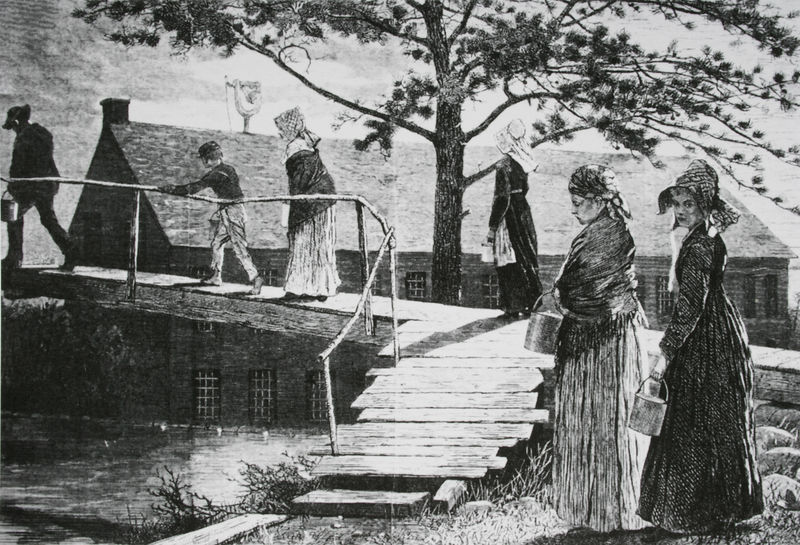
Titel: The Morning Bell
Künstler: Winslow Homer
Schlagwörter: baum, dunkel, fuß, hand, himmel, mann, schatten, umhang, vogel, wasser, weiß, fluss, frauen, mädchen, see, teich, ufer, äste, fenster, frau, grau, hell, holz, hut, hüte, kleid, kleider, licht, mund, männer, nase, schwarz, skizze, strasse, zeichnung, blick, dach, gebäude, gras, gürtel, haus, rasen, tuch, weg, wiese, haube, rock, schleife, anzug, kappe, arme, augen, falten, stein, steine, tragen, holland, niederlande, spiegel, bach, deich, gracht, gräser, halme, mühle, natur, stamm, brücke, gehen, hütte, kanal, sonne, figur, fransen, mantel, tücher, familie, gewänder, kind, gebeugt, kontrast, alltag, kamin, kinder, schornstein, kübel, schürze, taille, wellen, ruhe, ort, holzplanken, körbe, sonnenlicht, dorf, mauer, sprossenfenster, graphik, latten, ausflug, holzsteg, planken, steg, treppe, kopftuch, widerschein, festhalten, korb, metall, bohlen, geländer, bretter, gesenkt, junge, hutkrempe, krempe, grashalme, befestigung, foto, ortschaft, gemustert, hell dunkel, fugen, gang, tusche, knabe, übergang, spaziergang, bub, schwarz-weiß, schraffur, radierung, fliesen, bleistift, einkauf, nadelbaum, tanne, hauben, tasche, tinte, sonntag, photo, tracht, beerdigung, handtasche, kiefer, hellgrau, schultertuch, rinde, gemeinde, kopftücher, schreiten, bauernhaus, trachten, prozession, himel, kate, stange, hahn, holt, taschen, eimer, kupferstich, armut, gibel, schwere, satteldach, trppe, wetterhahn, holzbrücke, milchkanne, lärche, storch, rückblick, brückengeländer, kirchgang, spegelung, ell, überschwemmt, handtaschen, bun, hochwasse, metallgeländer, ufen, hochwqasser